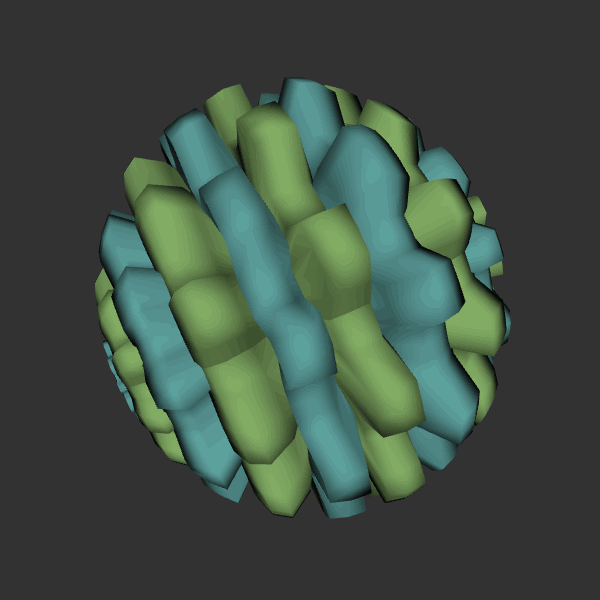
Background: dark